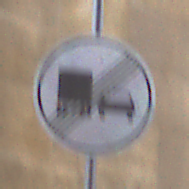
Verkehrszeichen: EndeUeberholverbotKraftfahrzeuge
Umgebung: Outdoor, Urban
Tageszeit: Midday
Wetter: Overcast
Licht: Natural
Jahreszeit: NotSpecified
Kontrast: LowContrast